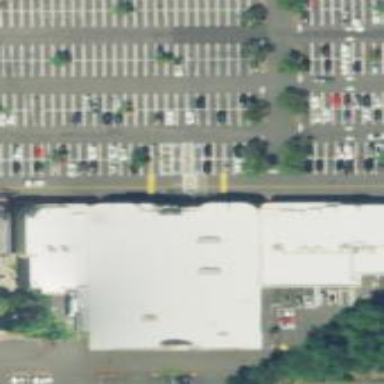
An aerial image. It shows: Building that houses clothes shop.